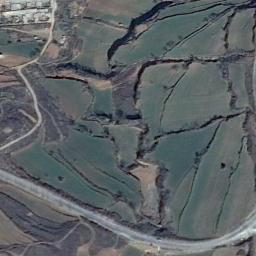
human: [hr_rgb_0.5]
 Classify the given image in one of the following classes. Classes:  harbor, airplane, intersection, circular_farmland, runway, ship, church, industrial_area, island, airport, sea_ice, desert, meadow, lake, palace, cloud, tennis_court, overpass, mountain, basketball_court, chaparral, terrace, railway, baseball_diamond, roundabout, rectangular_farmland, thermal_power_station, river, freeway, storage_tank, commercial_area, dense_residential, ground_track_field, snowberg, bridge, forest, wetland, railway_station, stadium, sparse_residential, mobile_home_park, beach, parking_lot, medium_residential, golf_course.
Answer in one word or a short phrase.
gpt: terrace